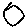
Label: circle